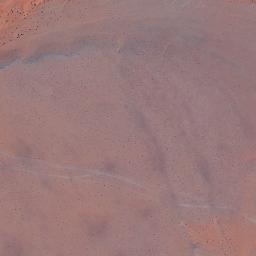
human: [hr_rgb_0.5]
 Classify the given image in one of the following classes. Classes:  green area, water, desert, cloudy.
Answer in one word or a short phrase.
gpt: desert